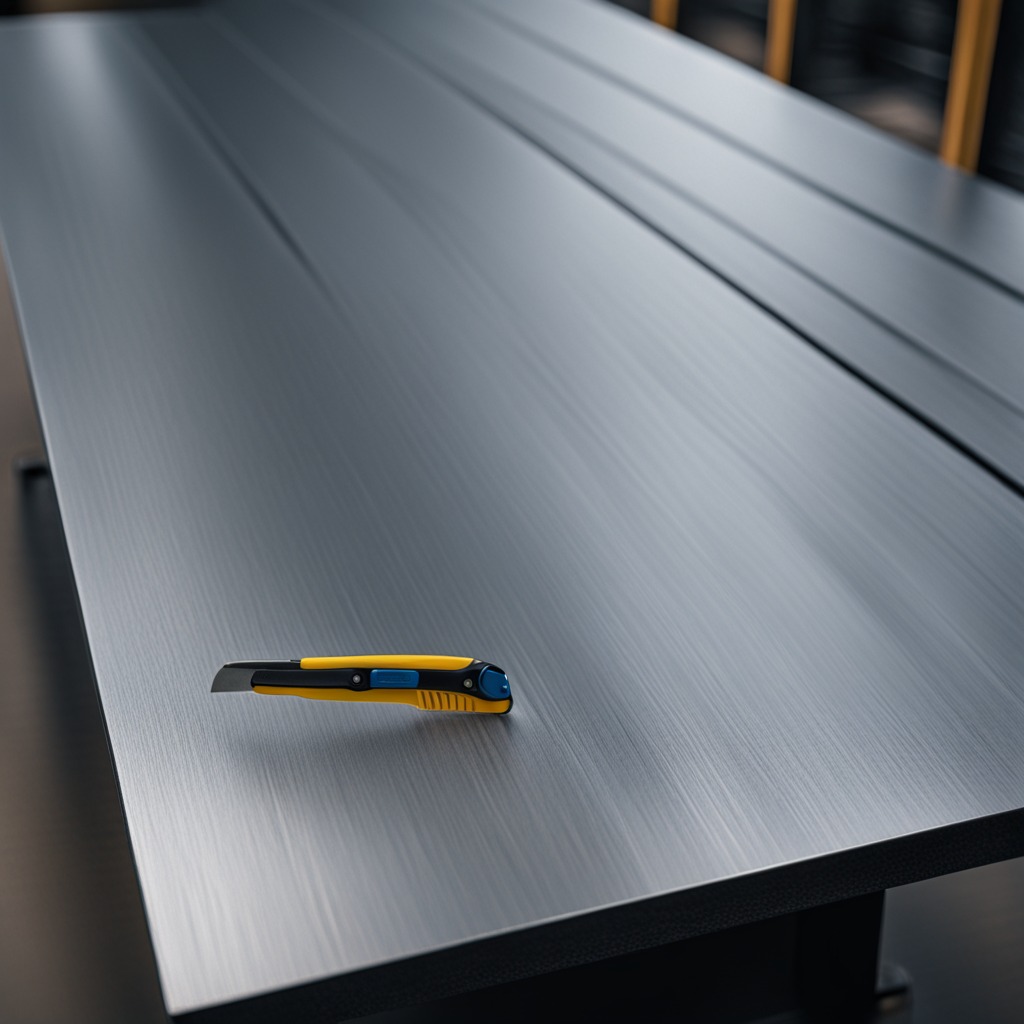
A utility knife is lying on a cold steel table in a mining workshop.